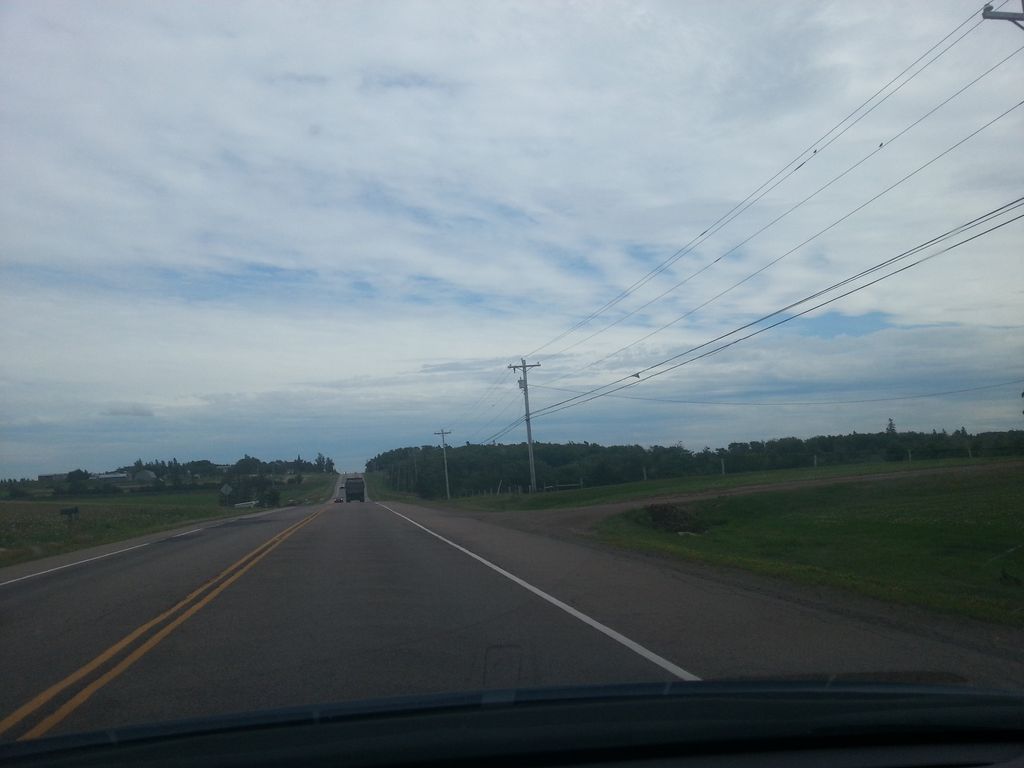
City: charlottetown